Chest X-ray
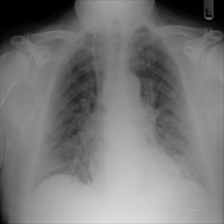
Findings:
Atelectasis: negative
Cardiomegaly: negative
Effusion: negative
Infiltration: positive
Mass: positive
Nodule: negative
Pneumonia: negative
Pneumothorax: negative
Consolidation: negative
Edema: positive
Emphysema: negative
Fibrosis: negative
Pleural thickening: negative
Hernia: negative